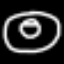
Label: donut